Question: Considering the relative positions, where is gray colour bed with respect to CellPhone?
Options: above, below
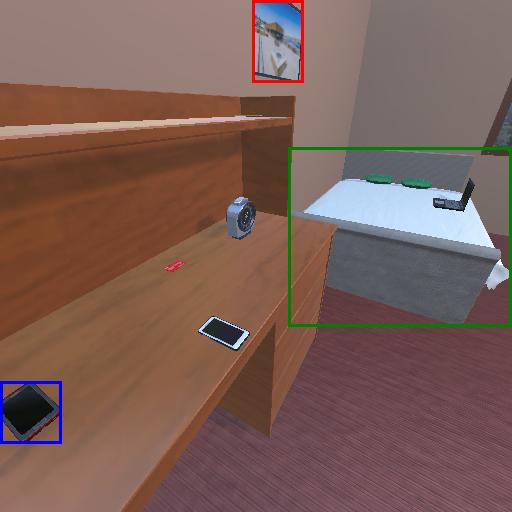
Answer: above